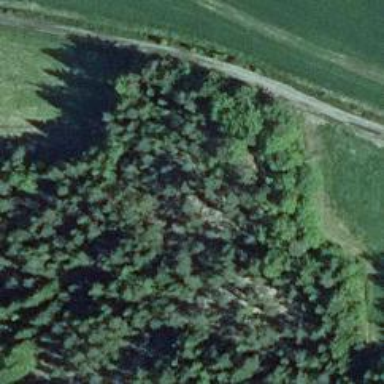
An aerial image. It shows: Cliff in nature.